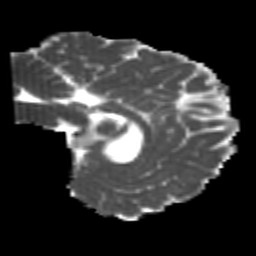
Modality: MD
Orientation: sagittal
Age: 22
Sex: female
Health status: healthy
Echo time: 0.074 s